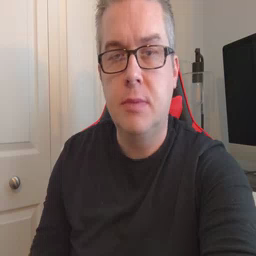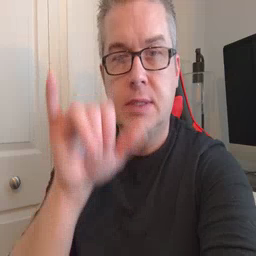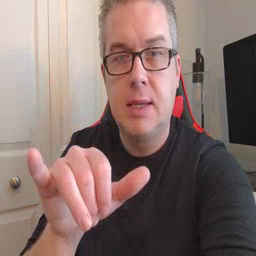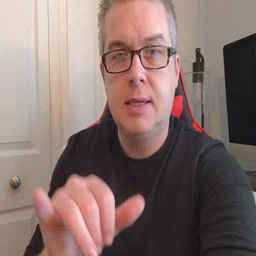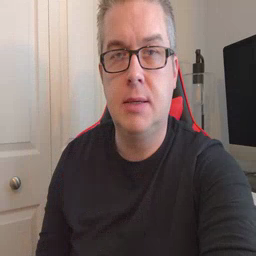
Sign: stay